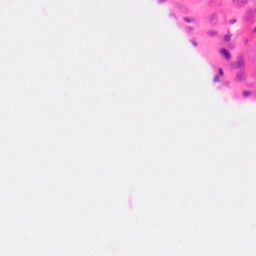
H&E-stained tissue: Colon